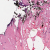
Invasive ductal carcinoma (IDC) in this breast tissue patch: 0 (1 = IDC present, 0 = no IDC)